Current action and preconditions to check: trajectory_clear

Your task: For each precondition in the list above, predict whether it will hold at this action.

Consider the current scene as observed from the mobile robot's camera, and analyze the predicted future states of all dynamic agents (e.g., people, animals, vehicles, or any moving entities) within the NEXT SECOND.

IMPORTANT: Only answer "very likely" if you are absolutely certain—based on strong, clear evidence—that a dynamic agent will violate the precondition in the predicted future state. Do NOT answer "very likely" for unlikely, ambiguous, or low-probability risks.

Ask yourself for each precondition: Is there a high probability, with clear and convincing evidence, that the predicted future states of any dynamic agent will interfere with the predicted future state of the currently executing action within the NEXT SECOND, causing that precondition to fail?

Assess the risk level based on these predictions. Use "likely" or "very likely" if motions create a clear risk of interference.

Use "neutral" or "improbable" if agents are nearby but their predicted paths are clearly diverging or non-conflicting.

Failure Risk Categories: "very improbable", "improbable", "neutral", "likely", "very likely"

Answer Format: Output ONLY the probability_of_failure value from these categories: "very improbable", "improbable", "neutral", "likely", "very likely"

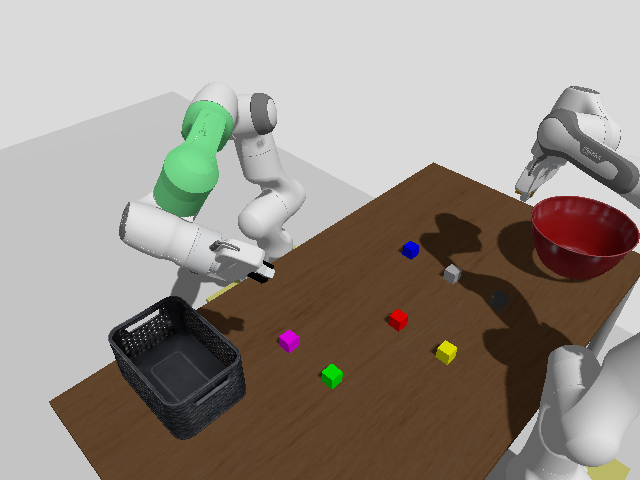

Answer: very improbable